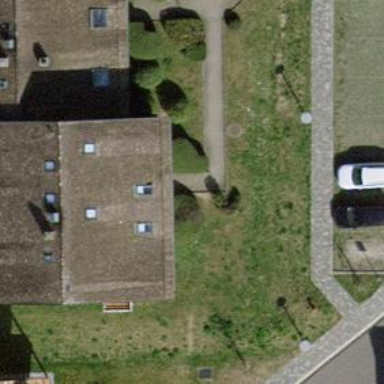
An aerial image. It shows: Semidetached house.